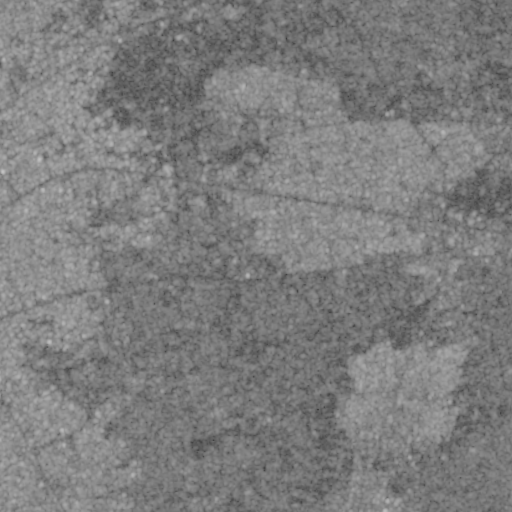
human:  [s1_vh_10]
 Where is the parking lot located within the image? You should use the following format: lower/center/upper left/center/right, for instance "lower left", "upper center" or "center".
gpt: The parking lot is located in the lower right of the image.
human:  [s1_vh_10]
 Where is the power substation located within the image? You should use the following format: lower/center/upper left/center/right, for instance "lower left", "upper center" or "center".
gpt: The power substation is located in the center right of the image.
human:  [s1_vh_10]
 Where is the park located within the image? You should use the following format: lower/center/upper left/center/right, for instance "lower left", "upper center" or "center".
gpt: There is no park in the image.

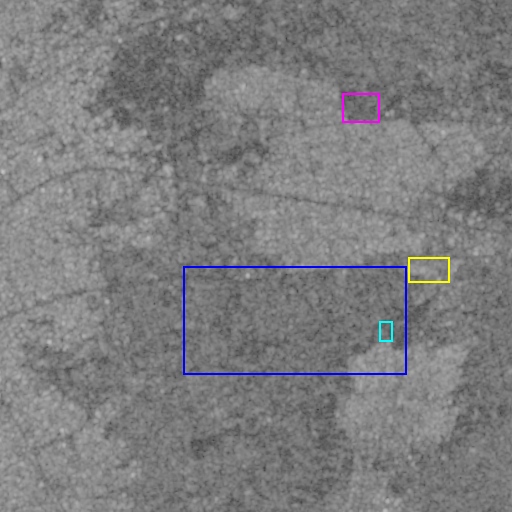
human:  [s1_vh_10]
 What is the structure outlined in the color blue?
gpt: The structure outlined in blue is a crop field.
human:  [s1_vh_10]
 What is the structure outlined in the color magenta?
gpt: The structure outlined in magenta is a park.
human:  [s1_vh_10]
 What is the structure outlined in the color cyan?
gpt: The structure outlined in cyan is a parking lot.
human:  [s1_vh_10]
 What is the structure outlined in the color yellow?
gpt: The structure outlined in yellow is a power substation.
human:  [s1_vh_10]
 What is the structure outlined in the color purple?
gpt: There is no purple outline.